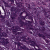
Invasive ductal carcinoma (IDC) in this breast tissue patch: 1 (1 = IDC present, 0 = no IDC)